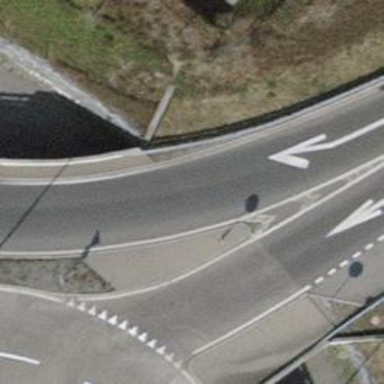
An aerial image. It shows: Path through tunnel.